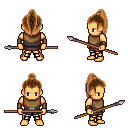
a pixel art fantasy rpg character, male body template, human, tanned skin, leather chest armor, gold greaves, brown long topknot hairstyle, leather bracers, spear, four views (front, back, left, right), 2x2 character sprite sheet, small pixel art, hard edges, no anti-aliasing